Question: I uploaded a build from Xcode but in iTunes, it was taking processing but not uploaded.
Anyone faced the same issue? I am stuck at processing!

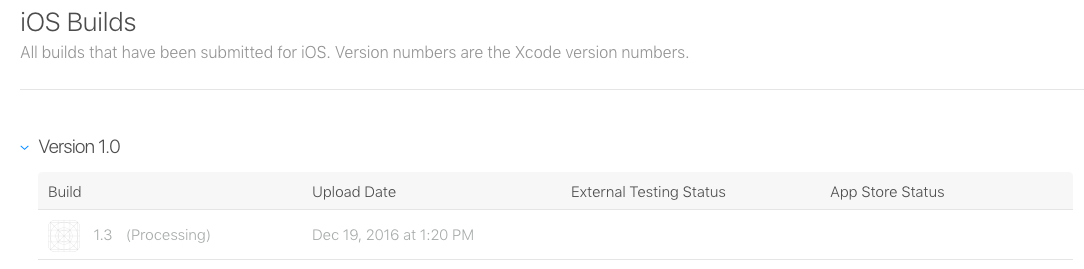
Answer: I had the same problem once. I have tried everything, even created a new build and uploaded it again. The problem fixed itself after a while. My recommendation would be to wait for a while. Good luck!